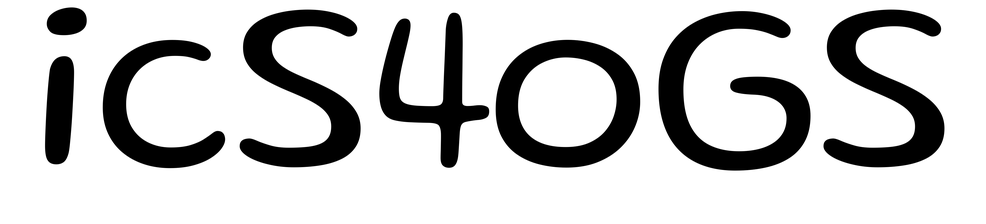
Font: Gluten_Light